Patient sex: F
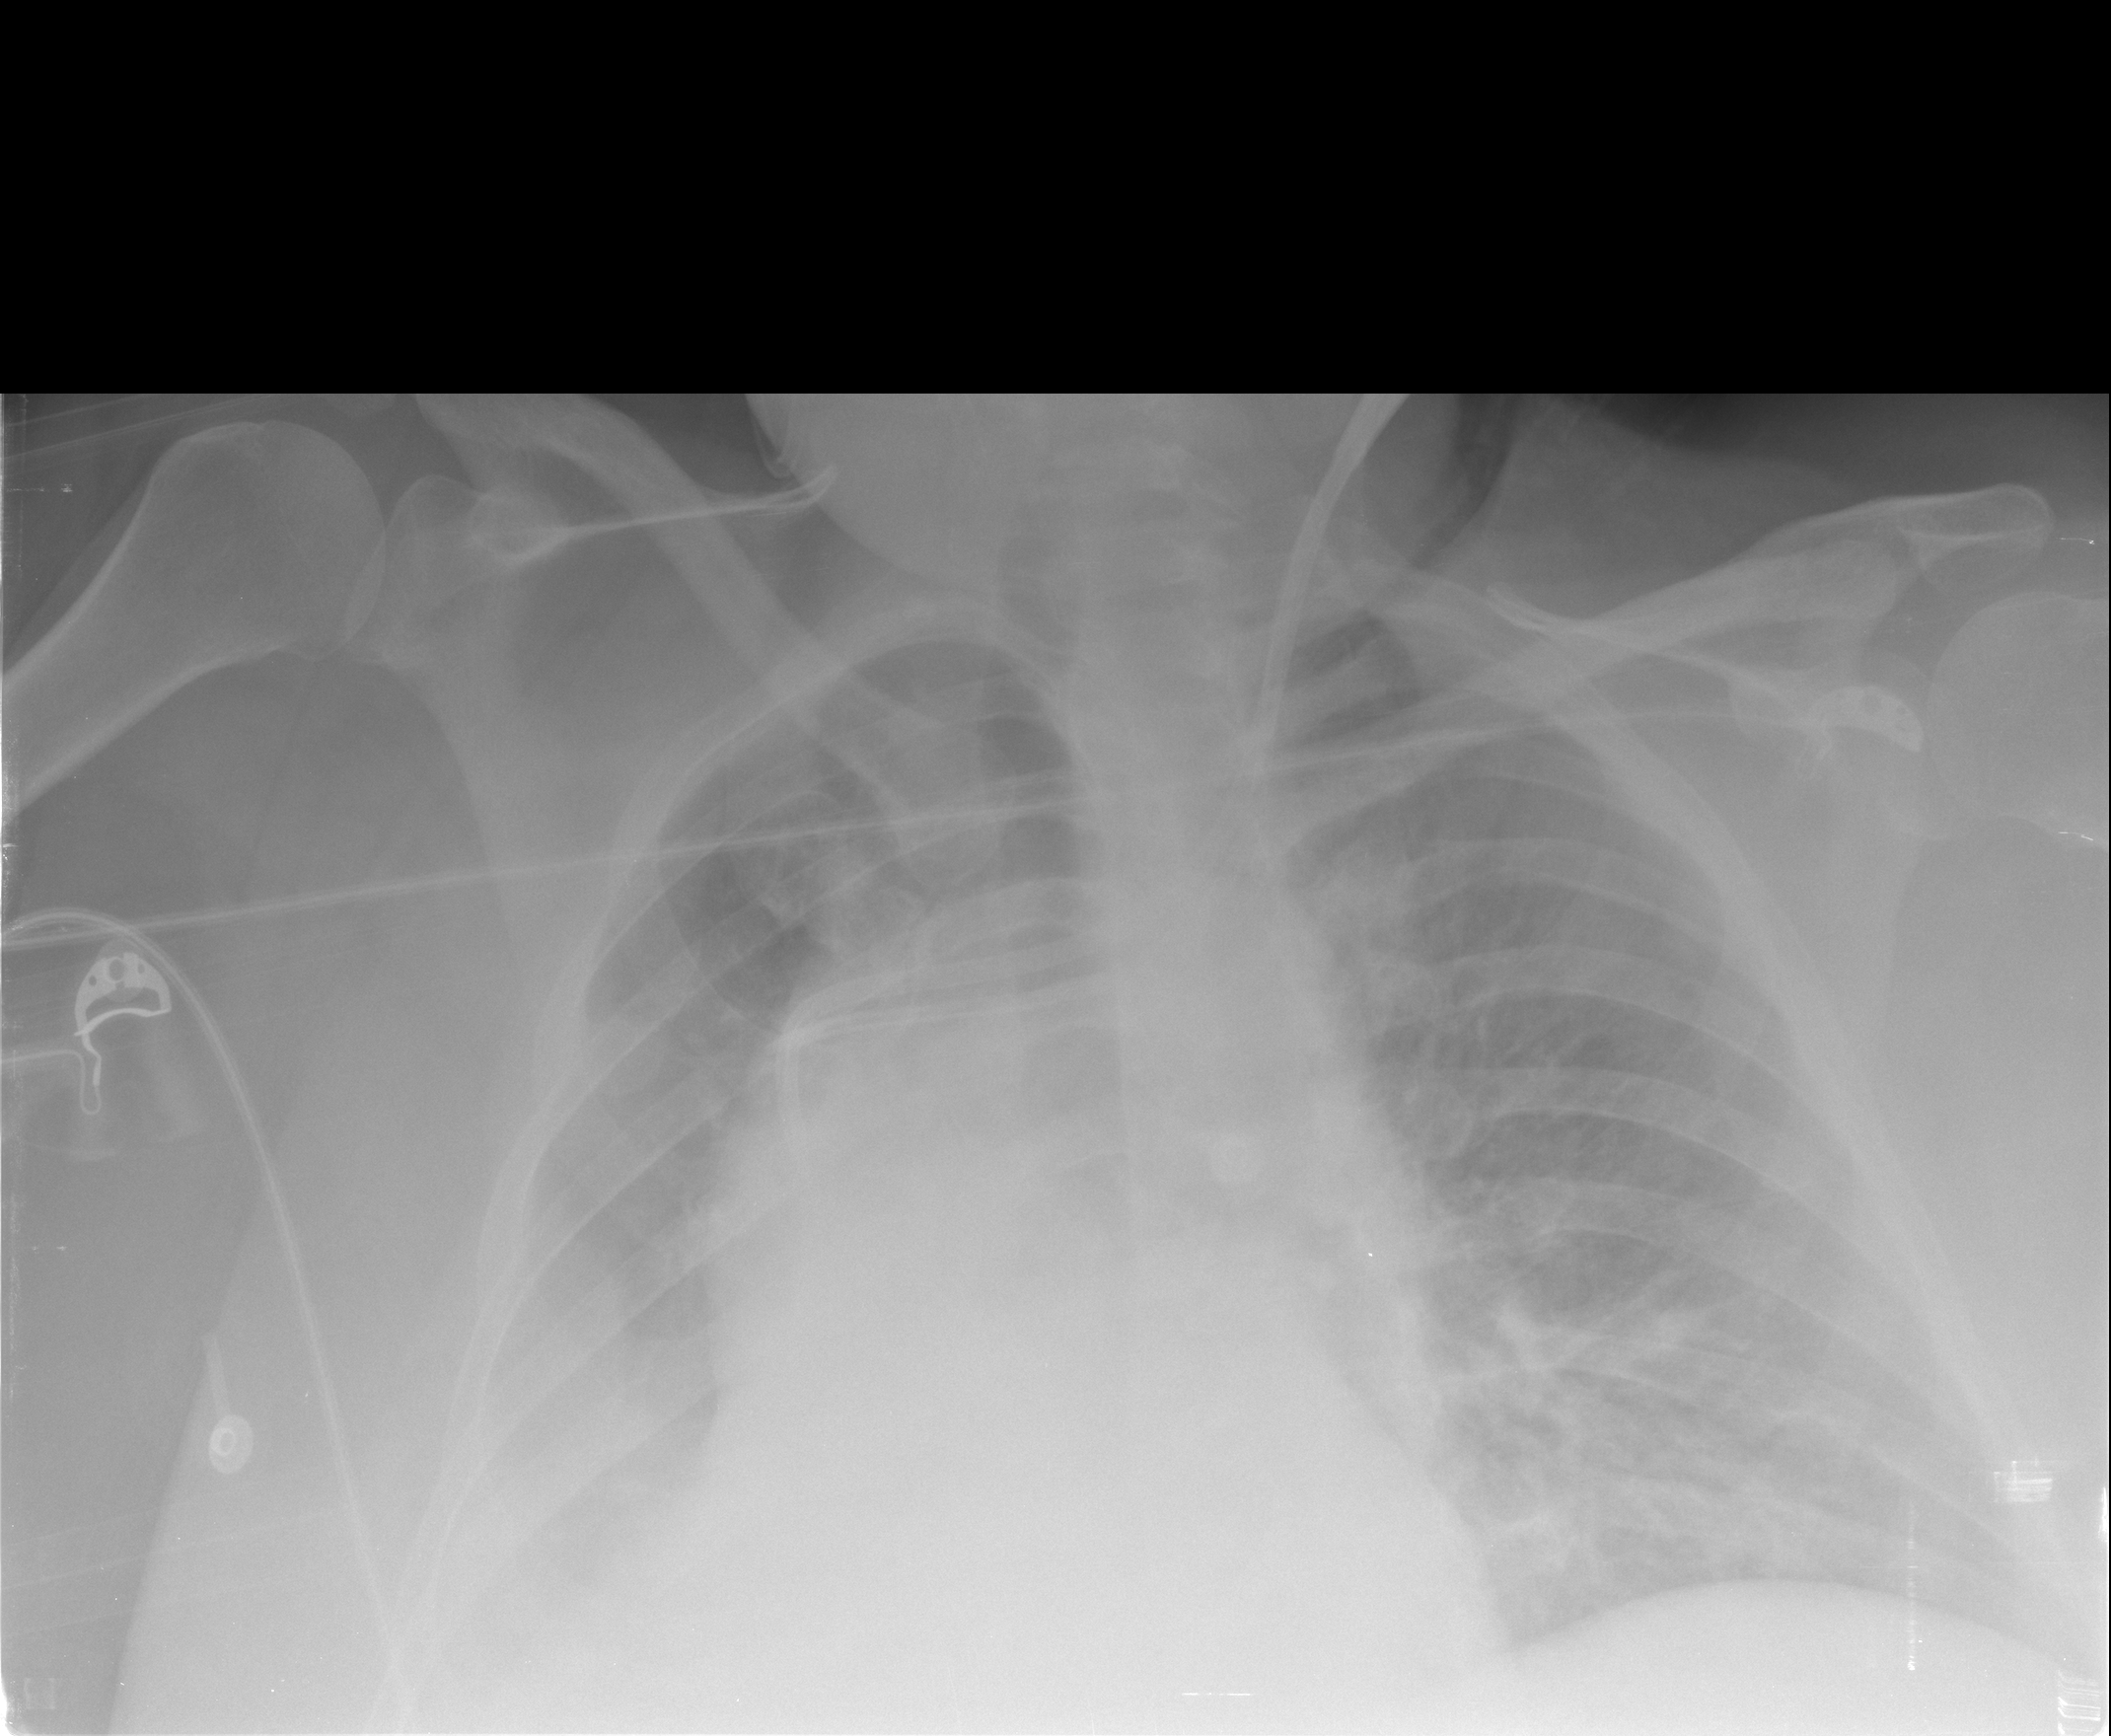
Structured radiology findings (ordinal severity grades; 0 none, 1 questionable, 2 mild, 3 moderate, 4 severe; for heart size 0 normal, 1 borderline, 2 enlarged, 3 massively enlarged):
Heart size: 1
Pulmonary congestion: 2
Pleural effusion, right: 3
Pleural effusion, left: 3
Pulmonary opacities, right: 1
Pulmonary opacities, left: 0
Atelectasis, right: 2
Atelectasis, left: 2